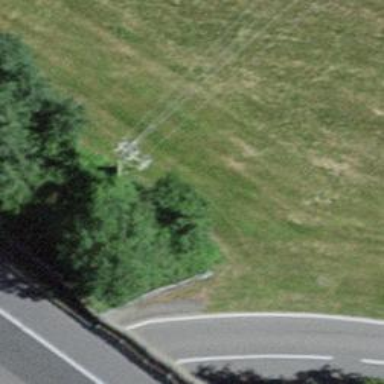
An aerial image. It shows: Power line is depicted.